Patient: sex F, age 36
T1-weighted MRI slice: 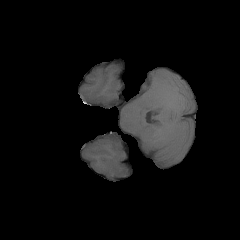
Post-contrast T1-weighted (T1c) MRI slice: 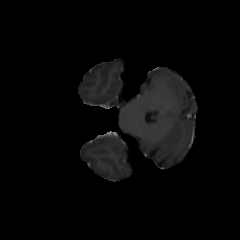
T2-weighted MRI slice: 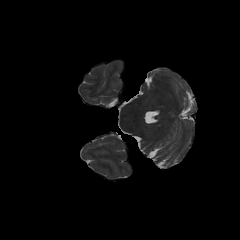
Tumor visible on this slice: no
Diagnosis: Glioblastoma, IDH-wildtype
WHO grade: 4